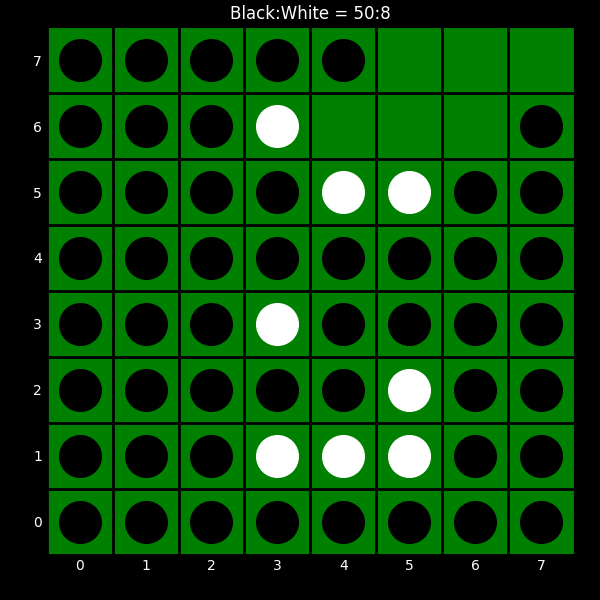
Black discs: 50
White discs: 8